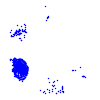
Particle: pion